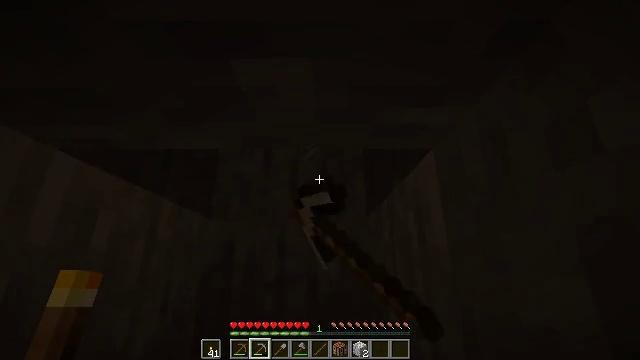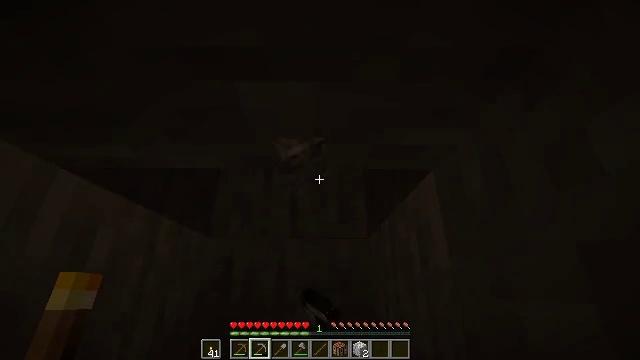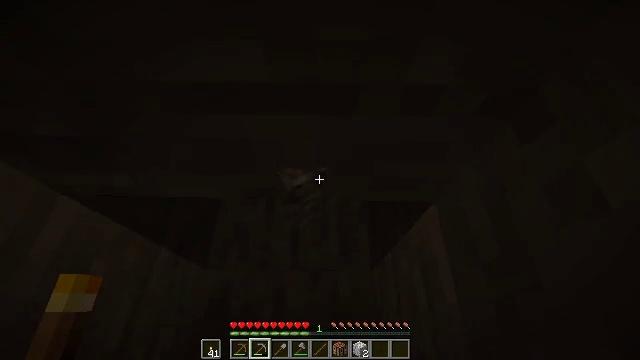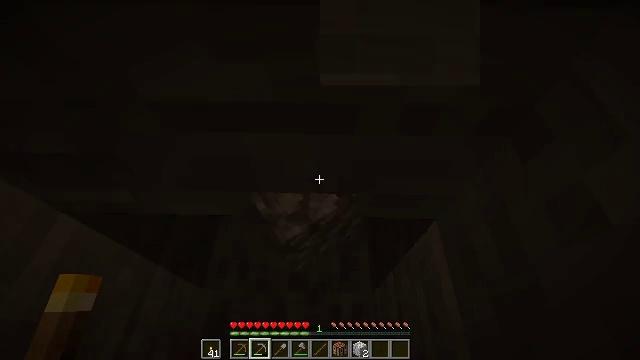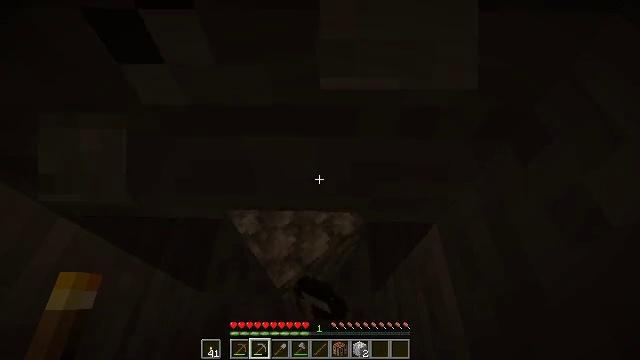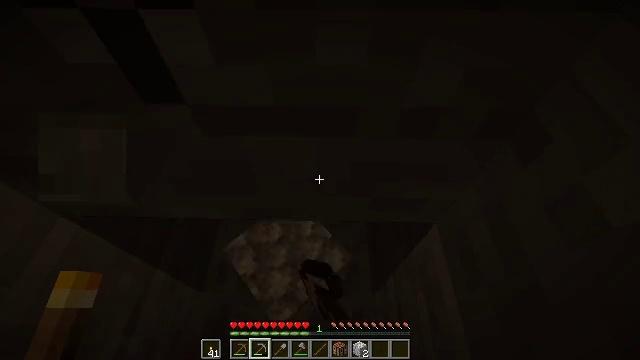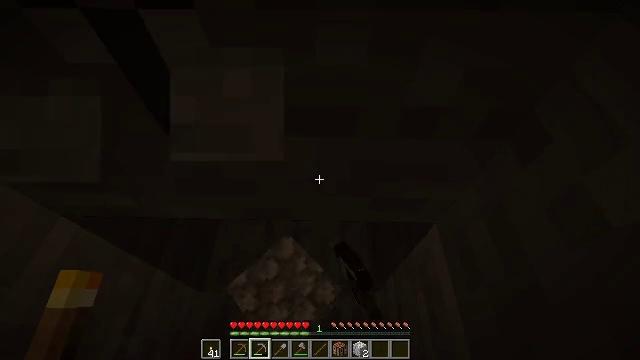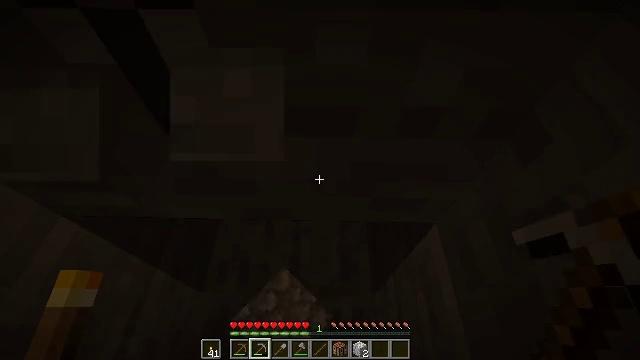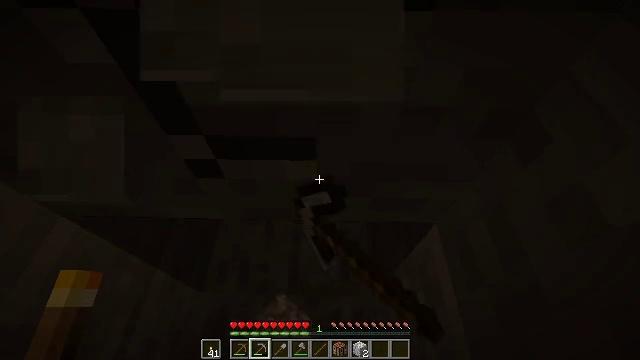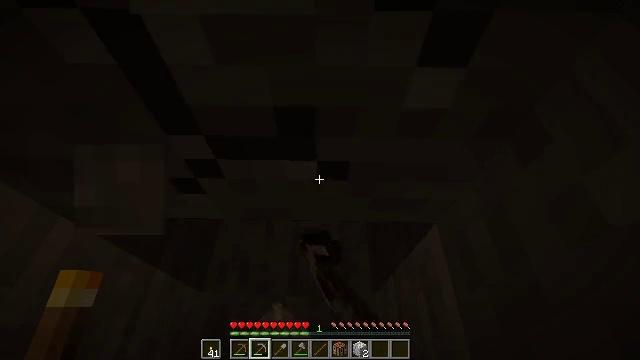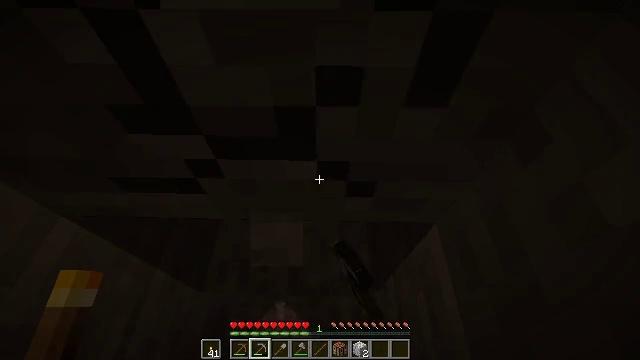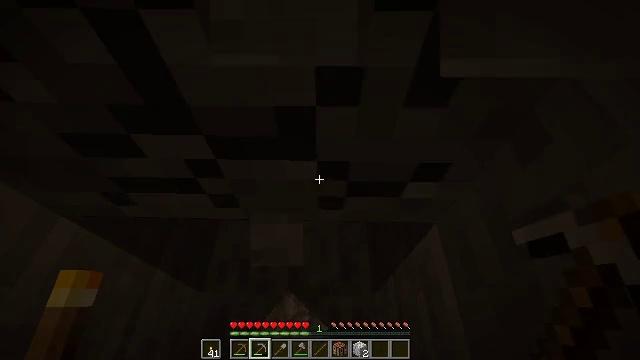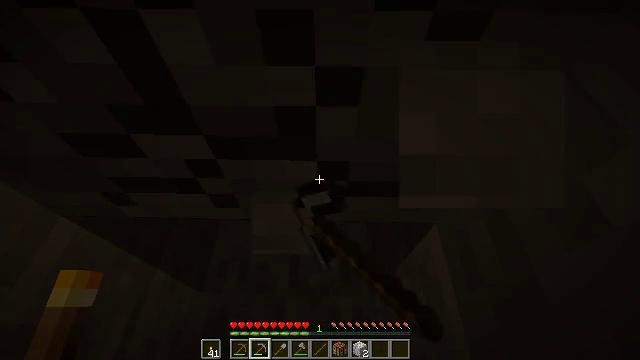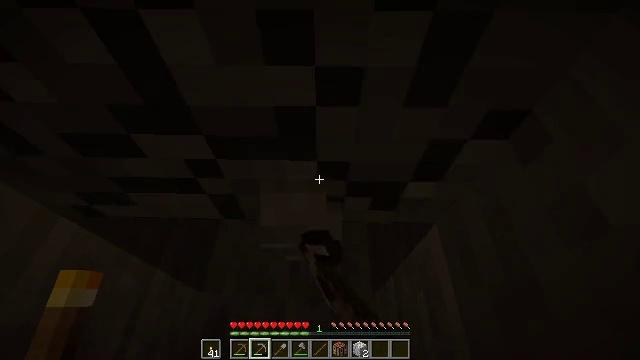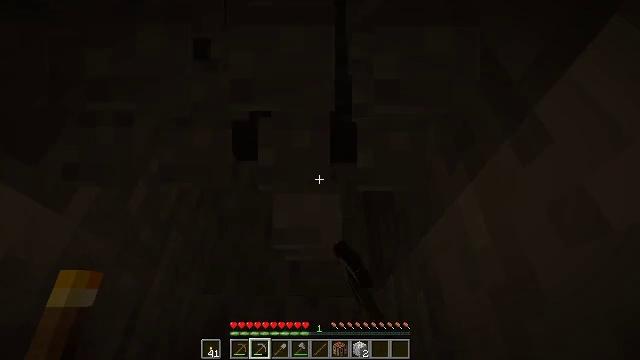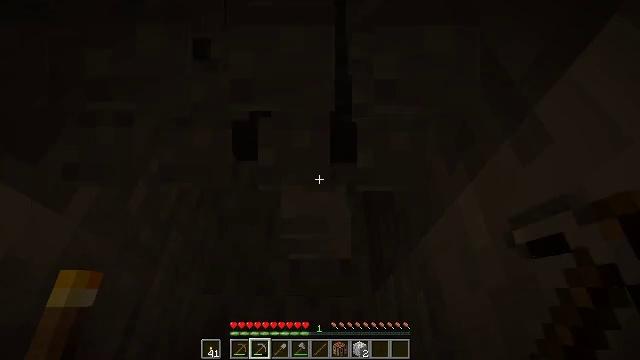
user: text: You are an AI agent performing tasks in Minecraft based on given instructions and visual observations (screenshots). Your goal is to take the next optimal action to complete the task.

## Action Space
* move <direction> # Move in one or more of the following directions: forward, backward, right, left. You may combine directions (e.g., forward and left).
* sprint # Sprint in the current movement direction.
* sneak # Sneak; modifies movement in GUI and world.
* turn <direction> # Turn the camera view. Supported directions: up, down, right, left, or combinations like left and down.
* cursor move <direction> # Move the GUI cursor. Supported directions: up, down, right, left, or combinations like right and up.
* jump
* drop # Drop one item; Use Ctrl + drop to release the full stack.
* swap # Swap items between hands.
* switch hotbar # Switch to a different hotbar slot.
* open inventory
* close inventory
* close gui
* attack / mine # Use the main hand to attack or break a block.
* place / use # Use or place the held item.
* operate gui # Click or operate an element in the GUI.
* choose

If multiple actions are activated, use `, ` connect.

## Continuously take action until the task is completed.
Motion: motion action
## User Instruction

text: Break the stone block.
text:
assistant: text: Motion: turn up, attack / mine
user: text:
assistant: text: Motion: turn up, attack / mine
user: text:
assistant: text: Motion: turn up, attack / mine
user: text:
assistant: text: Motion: attack / mine
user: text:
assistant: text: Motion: attack / mine
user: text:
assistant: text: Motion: attack / mine
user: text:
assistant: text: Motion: attack / mine
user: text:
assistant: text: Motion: attack / mine
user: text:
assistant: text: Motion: attack / mine
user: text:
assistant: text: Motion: attack / mine
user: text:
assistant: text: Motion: attack / mine
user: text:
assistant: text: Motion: attack / mine
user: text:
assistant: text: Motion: attack / mine
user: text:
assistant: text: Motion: attack / mine
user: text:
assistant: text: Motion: attack / mine
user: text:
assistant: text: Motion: attack / mine
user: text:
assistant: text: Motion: attack / mine
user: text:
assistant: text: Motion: turn down, attack / mine
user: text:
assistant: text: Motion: turn down, attack / mine
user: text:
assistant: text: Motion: turn down, attack / mine
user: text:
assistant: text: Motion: attack / mine
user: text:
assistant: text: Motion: attack / mine
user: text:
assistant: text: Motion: attack / mine
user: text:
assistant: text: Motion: attack / mine
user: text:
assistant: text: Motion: attack / mine
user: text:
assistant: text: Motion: attack / mine
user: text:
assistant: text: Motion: attack / mine
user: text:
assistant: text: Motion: attack / mine
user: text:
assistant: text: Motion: attack / mine
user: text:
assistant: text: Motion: attack / mine